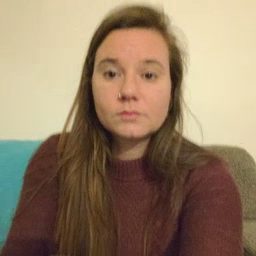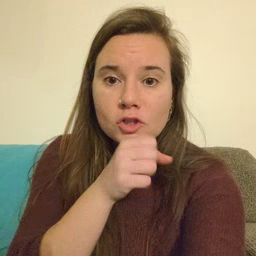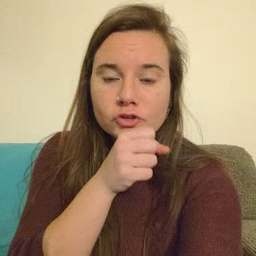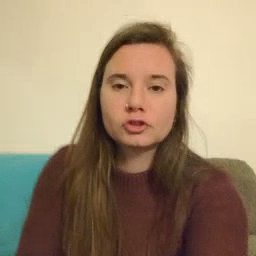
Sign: orange